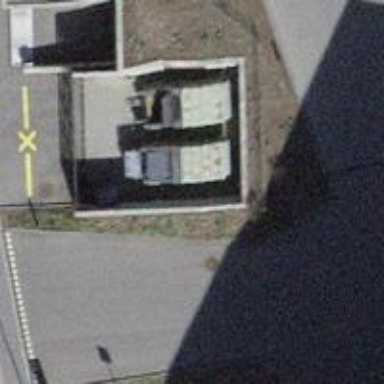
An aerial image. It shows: Parking entrance.